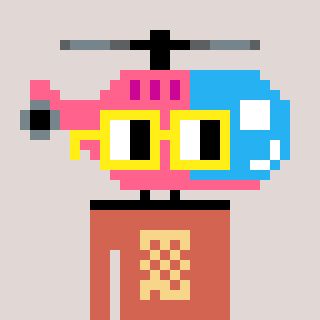
a pixel art character with square yellow glasses, a helicopter-shaped head and a peachy-colored body on a warm background